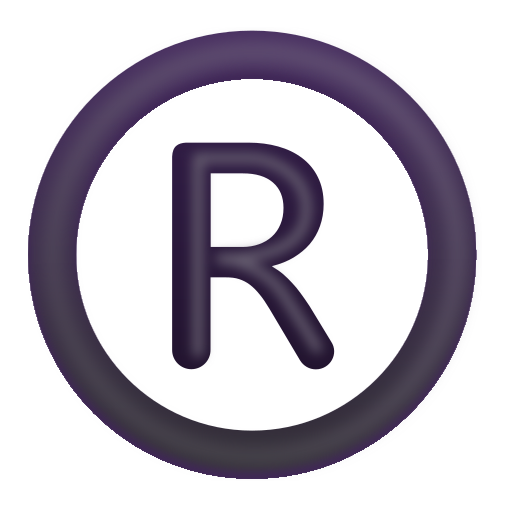
registered color